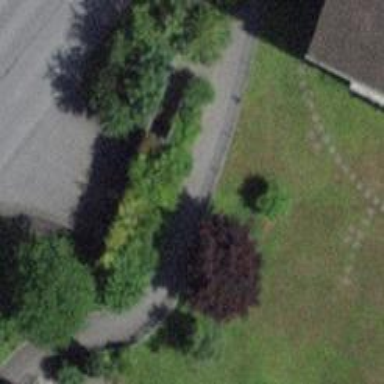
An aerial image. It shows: Parking entrance.